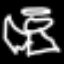
Label: angel